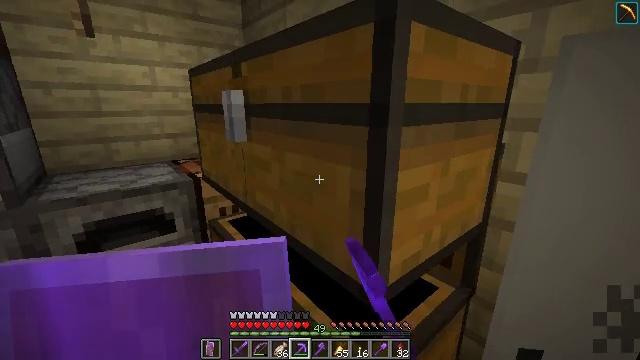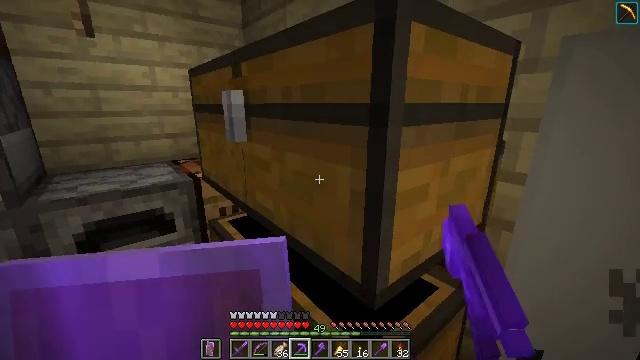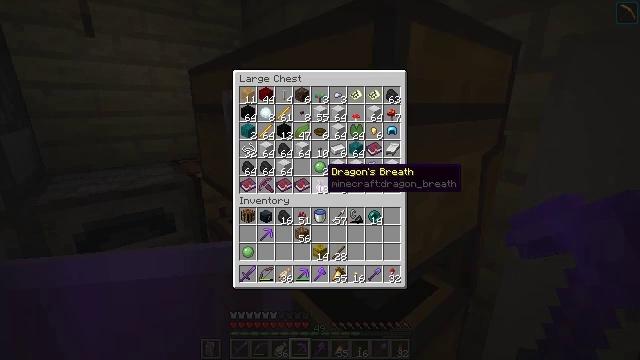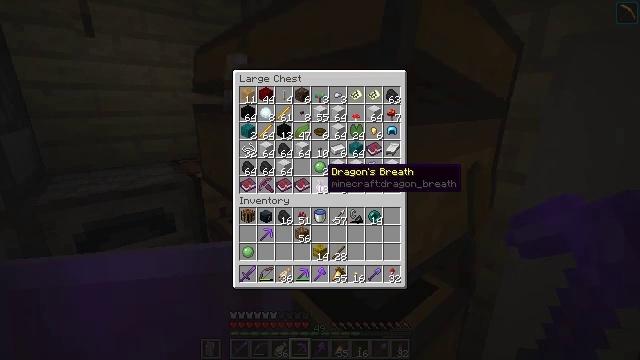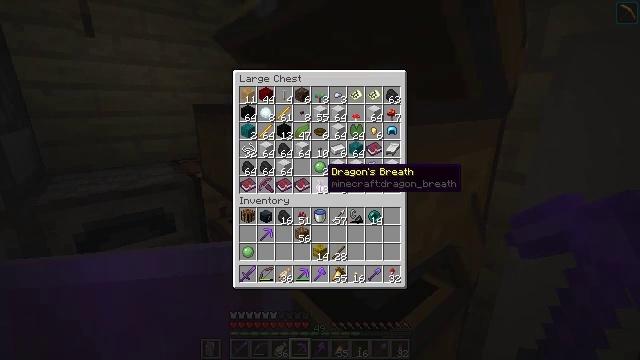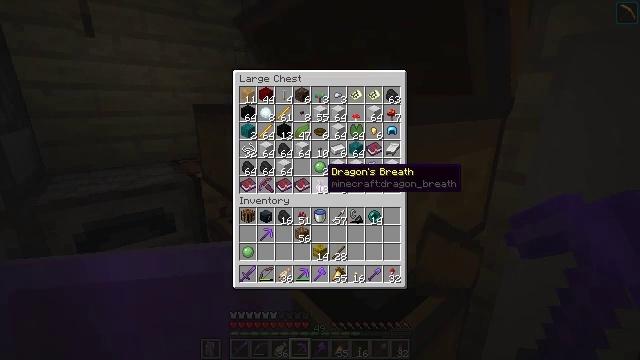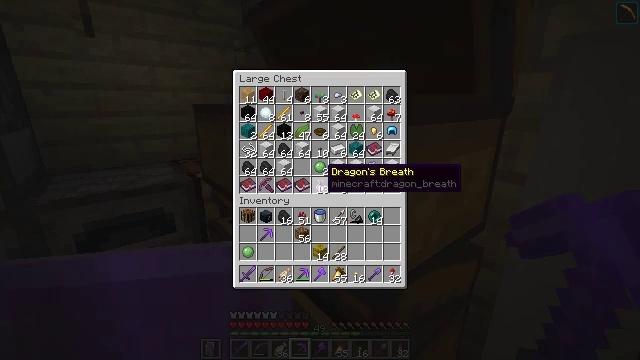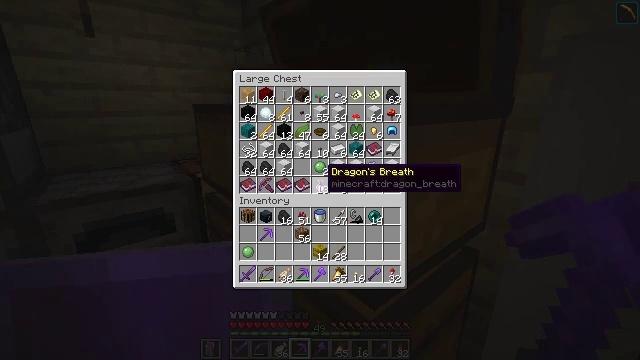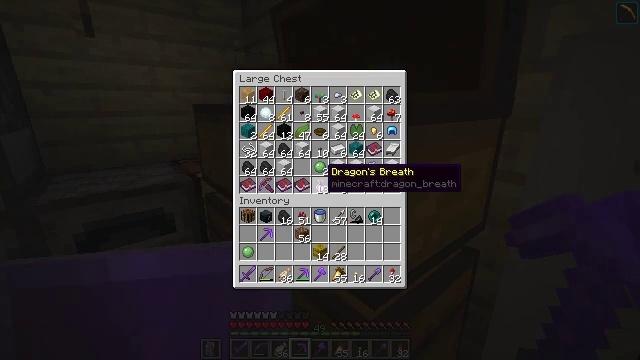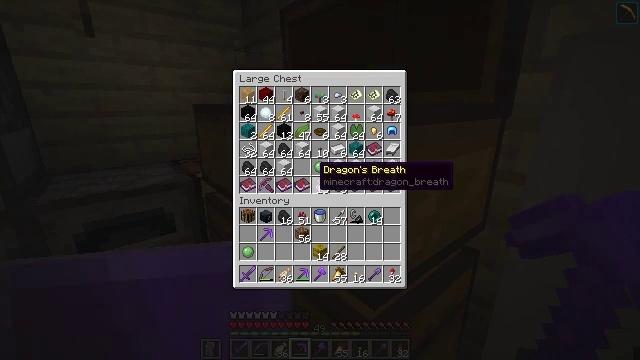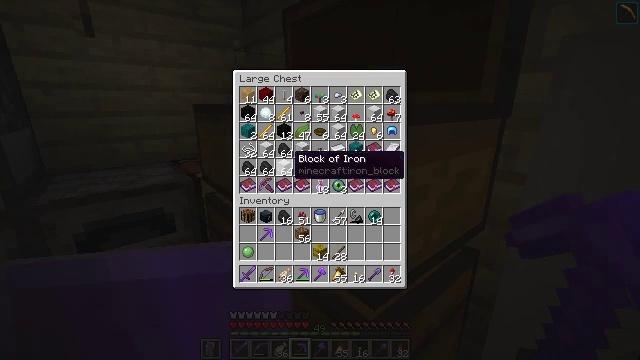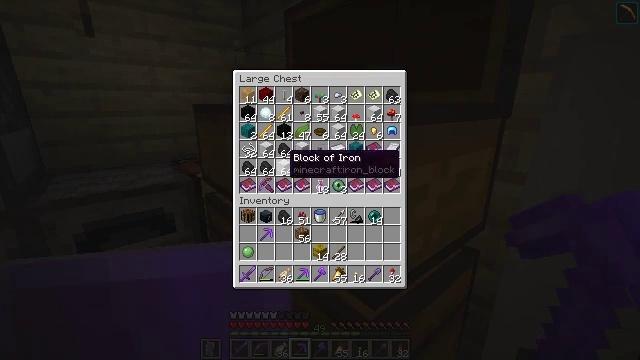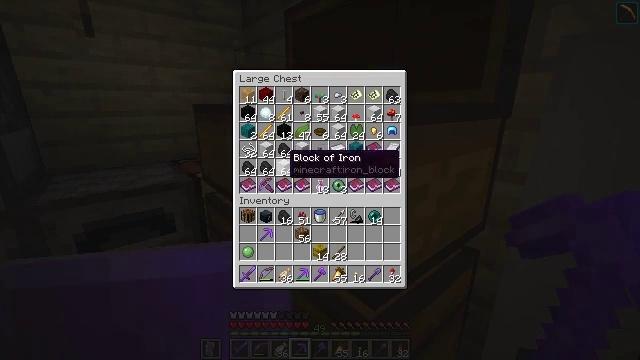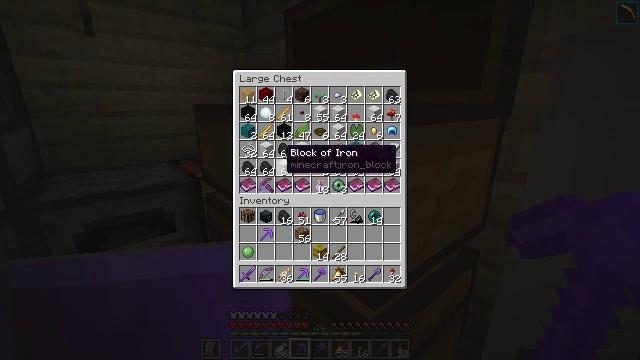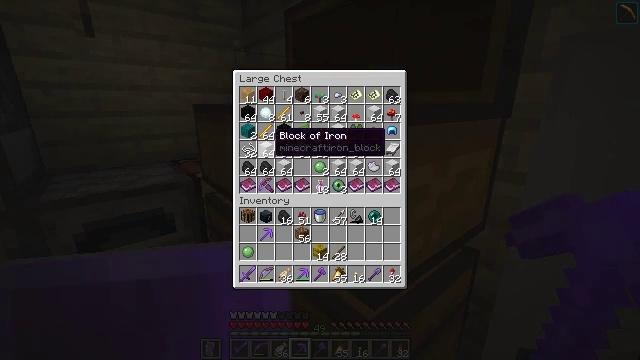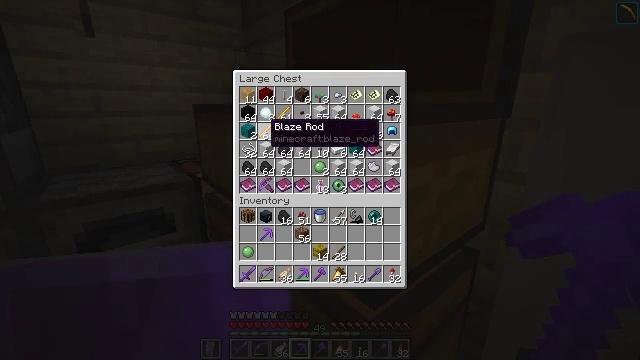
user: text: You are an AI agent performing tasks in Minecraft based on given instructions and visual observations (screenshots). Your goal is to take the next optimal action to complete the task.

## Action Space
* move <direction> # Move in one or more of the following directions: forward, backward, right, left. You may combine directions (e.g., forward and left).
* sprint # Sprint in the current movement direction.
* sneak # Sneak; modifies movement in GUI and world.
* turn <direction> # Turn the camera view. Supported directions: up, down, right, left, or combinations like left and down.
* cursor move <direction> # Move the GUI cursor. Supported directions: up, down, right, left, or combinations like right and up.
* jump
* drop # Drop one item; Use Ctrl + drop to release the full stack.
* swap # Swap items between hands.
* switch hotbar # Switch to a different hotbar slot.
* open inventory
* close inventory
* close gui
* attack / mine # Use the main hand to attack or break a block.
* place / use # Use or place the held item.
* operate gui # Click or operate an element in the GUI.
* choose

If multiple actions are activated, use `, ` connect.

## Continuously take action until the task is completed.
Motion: motion action
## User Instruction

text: Convert one blaze rod into blaze powder.
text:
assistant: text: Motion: no_op
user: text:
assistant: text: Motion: no_op
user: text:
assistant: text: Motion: no_op
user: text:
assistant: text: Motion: no_op
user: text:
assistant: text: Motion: no_op
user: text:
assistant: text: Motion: no_op
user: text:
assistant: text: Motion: no_op
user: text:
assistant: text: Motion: no_op
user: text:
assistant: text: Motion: cursor move left
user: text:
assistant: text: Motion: cursor move left and up
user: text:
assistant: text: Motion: no_op
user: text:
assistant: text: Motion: no_op
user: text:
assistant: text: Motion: no_op
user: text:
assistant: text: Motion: cursor move left and up
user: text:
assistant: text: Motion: cursor move up
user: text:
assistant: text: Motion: no_op
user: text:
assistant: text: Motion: no_op
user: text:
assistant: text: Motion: no_op
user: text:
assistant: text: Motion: cursor move right and up
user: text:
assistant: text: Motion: cursor move right and up
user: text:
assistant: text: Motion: no_op
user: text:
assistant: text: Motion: no_op
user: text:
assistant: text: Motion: no_op
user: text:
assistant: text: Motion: no_op
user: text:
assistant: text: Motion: no_op
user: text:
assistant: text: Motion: operate gui
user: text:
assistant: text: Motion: operate gui
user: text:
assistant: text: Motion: no_op
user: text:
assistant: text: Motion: no_op
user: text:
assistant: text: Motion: cursor move down